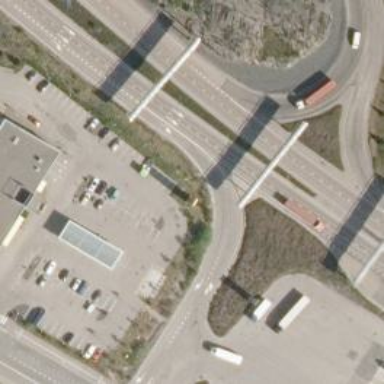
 classified as tertiary in terms of functionality."